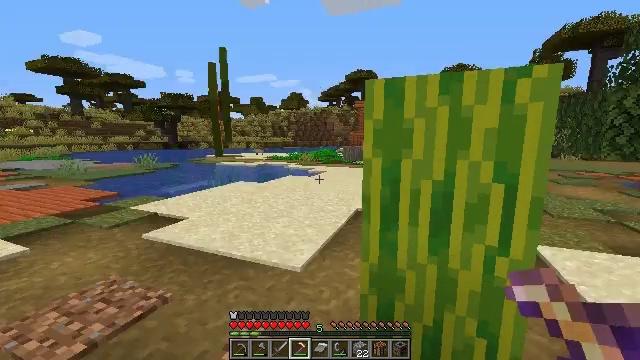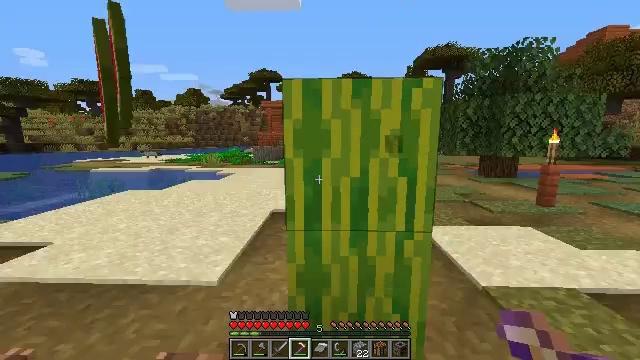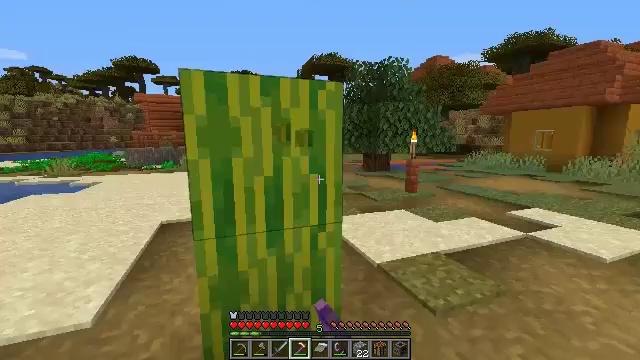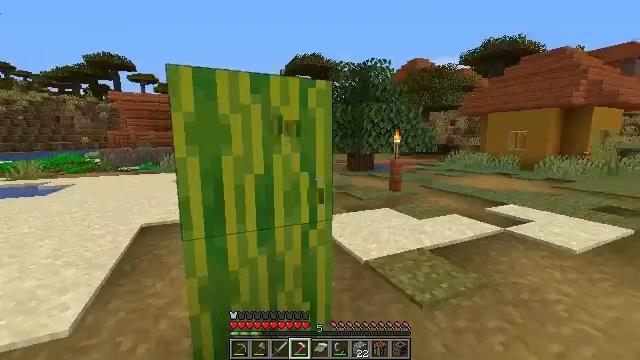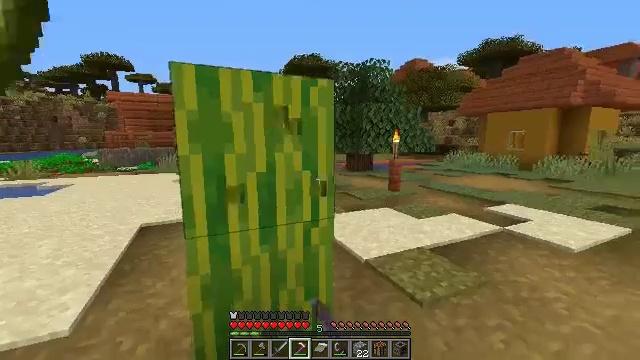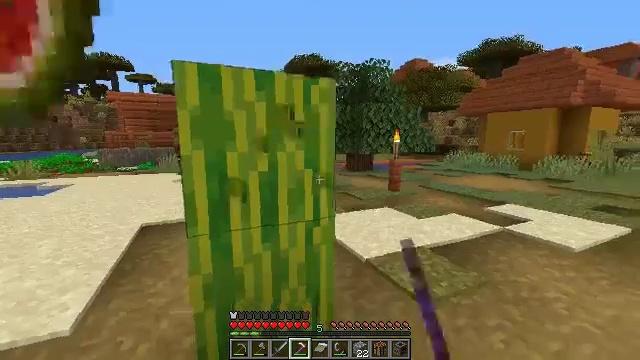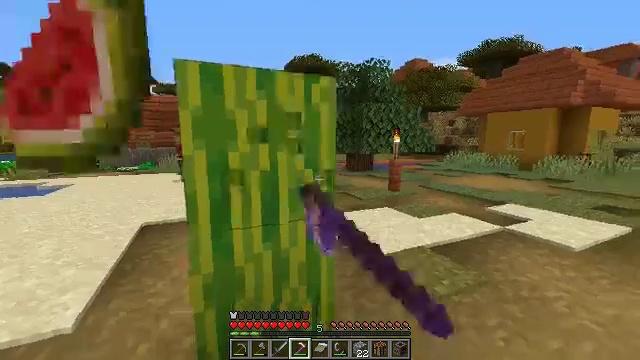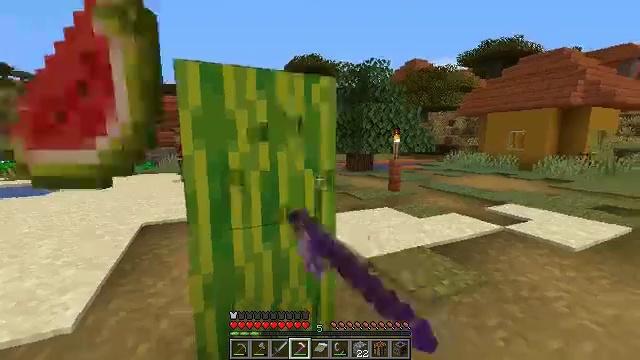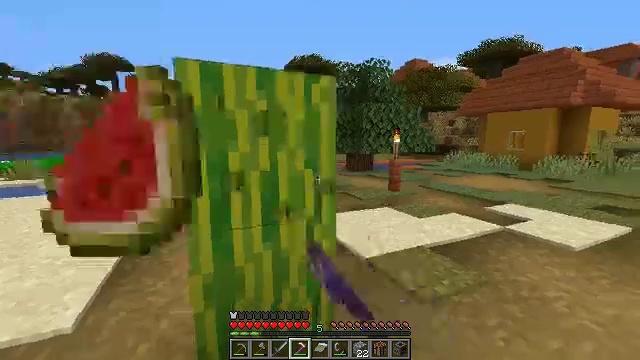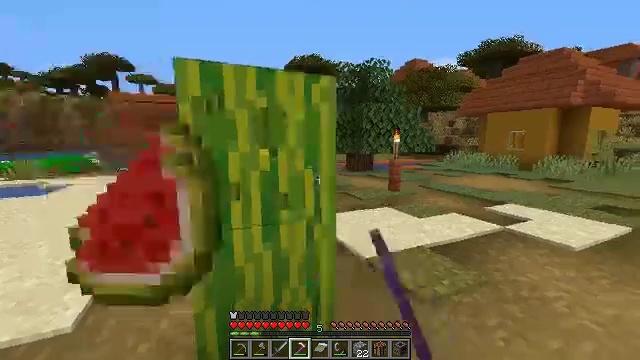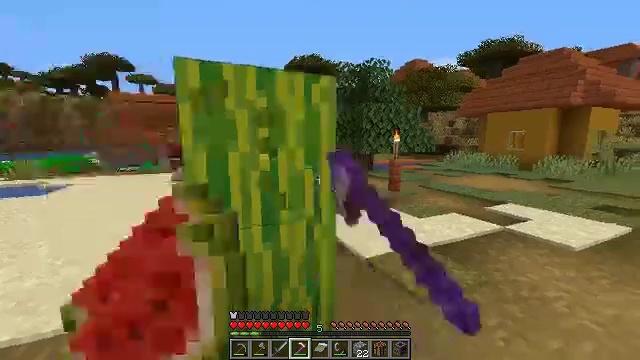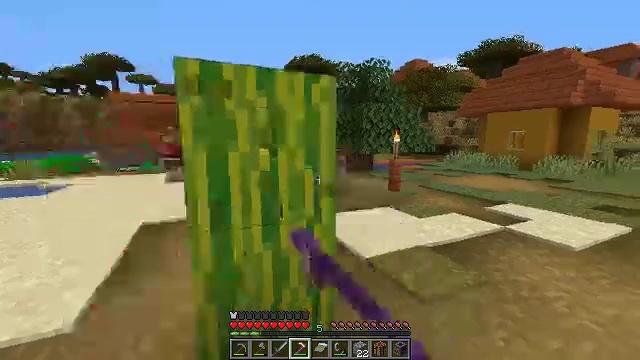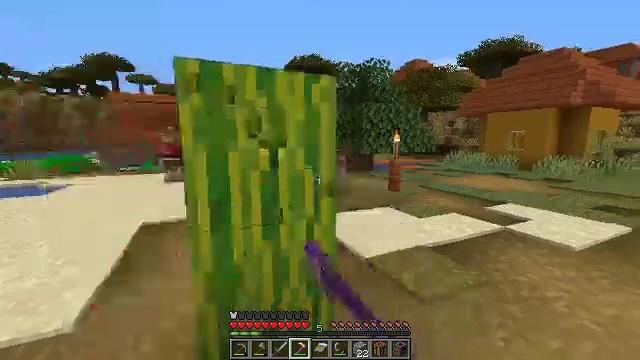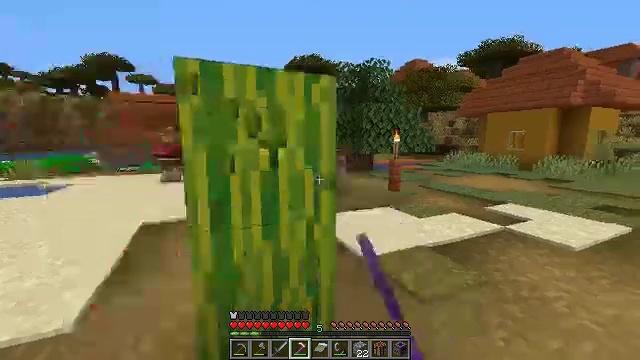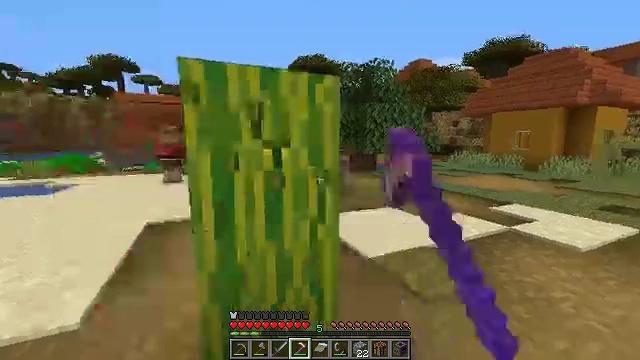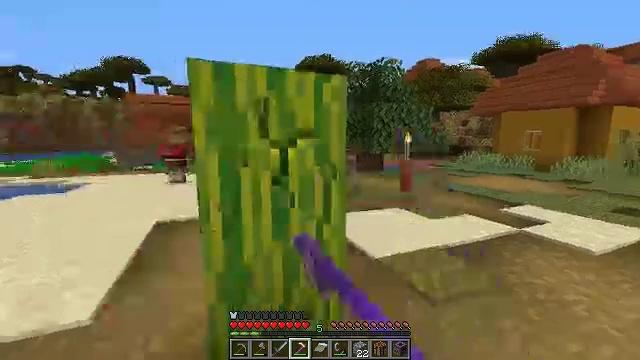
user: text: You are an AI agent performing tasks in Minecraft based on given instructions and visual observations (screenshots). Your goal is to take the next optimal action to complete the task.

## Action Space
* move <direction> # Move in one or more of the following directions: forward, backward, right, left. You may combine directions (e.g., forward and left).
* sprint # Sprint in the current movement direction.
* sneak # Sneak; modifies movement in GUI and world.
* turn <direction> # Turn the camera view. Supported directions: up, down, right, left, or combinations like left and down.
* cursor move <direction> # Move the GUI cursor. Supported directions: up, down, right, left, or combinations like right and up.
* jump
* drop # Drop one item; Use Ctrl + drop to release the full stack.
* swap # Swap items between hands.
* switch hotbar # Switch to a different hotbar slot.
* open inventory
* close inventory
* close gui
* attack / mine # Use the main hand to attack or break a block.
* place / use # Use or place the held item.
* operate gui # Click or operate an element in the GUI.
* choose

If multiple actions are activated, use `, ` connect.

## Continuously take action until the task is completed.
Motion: motion action
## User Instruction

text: Break the melon to get slices.
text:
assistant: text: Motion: turn right, attack / mine
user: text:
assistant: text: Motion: turn right, attack / mine
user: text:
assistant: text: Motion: turn right, attack / mine
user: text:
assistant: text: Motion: attack / mine
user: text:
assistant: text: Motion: attack / mine
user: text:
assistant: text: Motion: attack / mine
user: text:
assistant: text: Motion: attack / mine
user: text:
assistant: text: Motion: attack / mine
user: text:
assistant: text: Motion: attack / mine
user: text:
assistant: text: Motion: attack / mine
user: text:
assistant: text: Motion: attack / mine
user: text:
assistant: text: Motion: attack / mine
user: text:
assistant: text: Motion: attack / mine
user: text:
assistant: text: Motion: attack / mine
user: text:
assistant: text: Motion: turn left, attack / mine
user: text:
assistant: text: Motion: turn left, attack / mine
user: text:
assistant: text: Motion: attack / mine
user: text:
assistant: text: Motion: attack / mine
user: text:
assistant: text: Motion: attack / mine
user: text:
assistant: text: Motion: attack / mine
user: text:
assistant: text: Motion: attack / mine
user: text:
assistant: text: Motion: attack / mine
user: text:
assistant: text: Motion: attack / mine
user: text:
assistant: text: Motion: attack / mine
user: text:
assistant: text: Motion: attack / mine
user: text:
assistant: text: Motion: attack / mine
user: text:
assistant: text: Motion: attack / mine
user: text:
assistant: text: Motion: attack / mine
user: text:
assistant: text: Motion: attack / mine
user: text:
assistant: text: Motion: attack / mine